Question: I have a Windows Azure subscription.
My requirement is to run a PHP script on my server. This PHP script will create a JSON file.
This JSON file will be downloaded by my iOS app. (Some kind of authentication is an added bonus)
How would I go about doing this? Should I create a "Mobile Service" or should I create a "Website" or something else like "Cloud Services"?
As far as I have researched, I think the only way to do this would be the old school website way. Any input on this will be really helpful. Thanks.

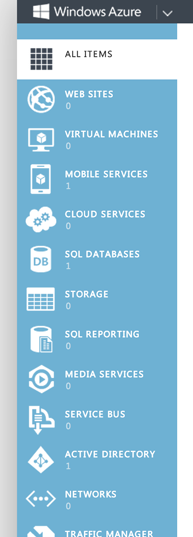
Answer: Mobile services are great if you want to create a quick CRUD layer for an app with a backend cloud storage such as Azure SQL DB. It also provides support for scheduled tasks and push notification. But for what you're after (producing a JSON file), you may find it easier to go with Azure Web Sites or Azure Cloud Services (PaaS). Azure Web Sites has a model that you'll likely find easier and with the free/shared tiers, provides a lower cost point for many models. If you want something that gives you a bit more control, then Cloud Services might be a good alternative as well. But given the simple example you've provided, you should be able to accomplish this fairly quickly using Web Sites.